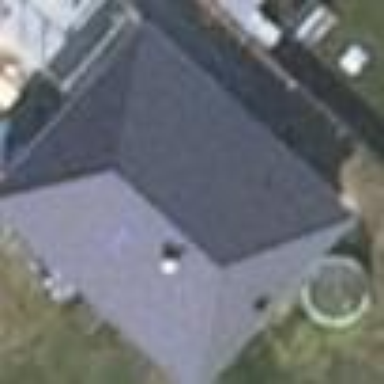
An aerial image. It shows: Building with hipped gray roof.